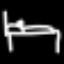
Label: bed